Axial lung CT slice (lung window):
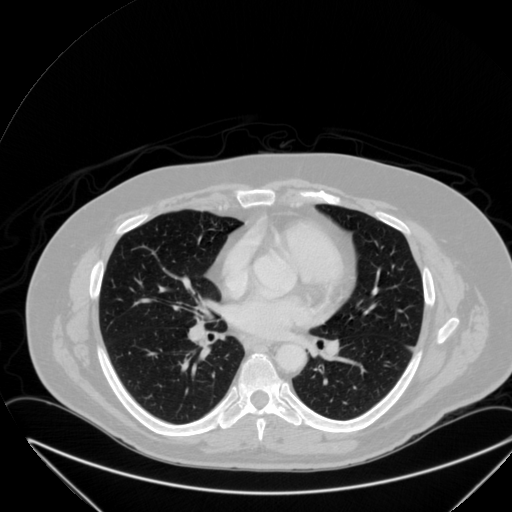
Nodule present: no